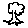
Label: tree